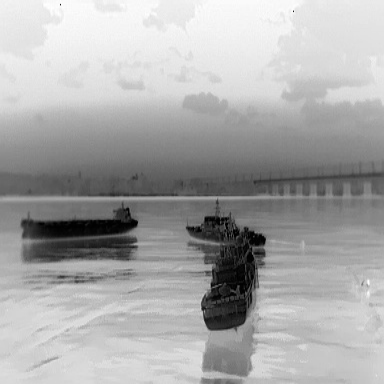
There are three objects shown in the infrared image, including two warships, and a liner.